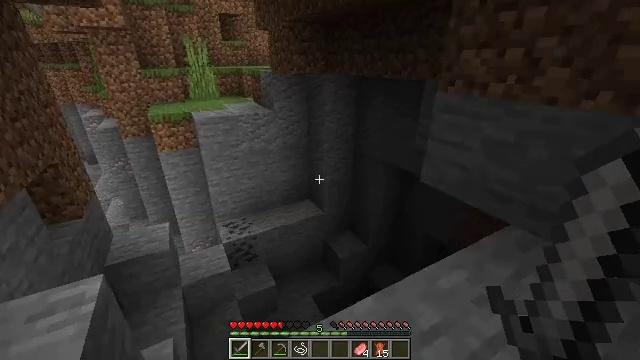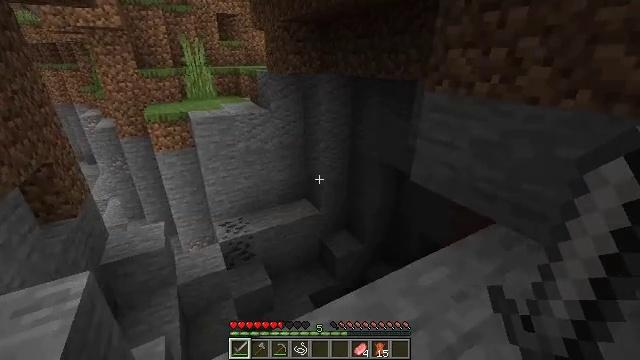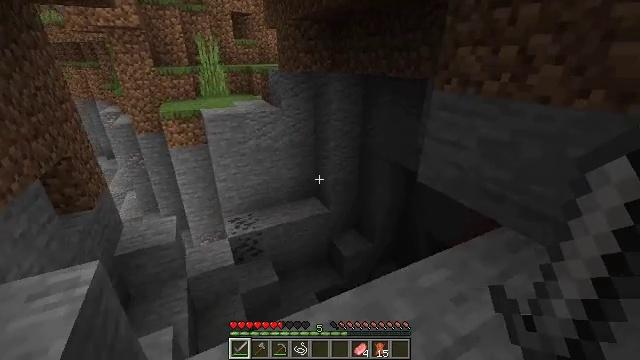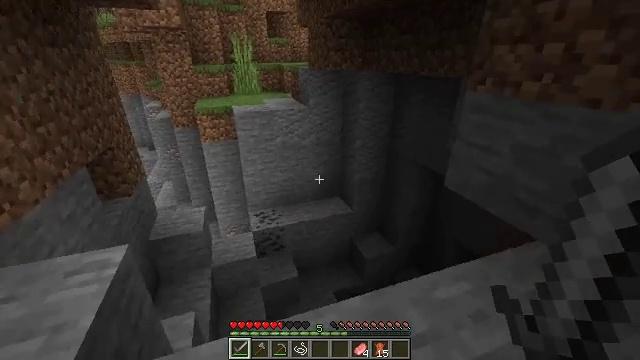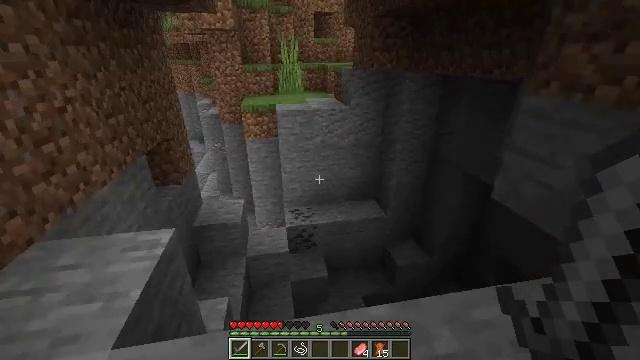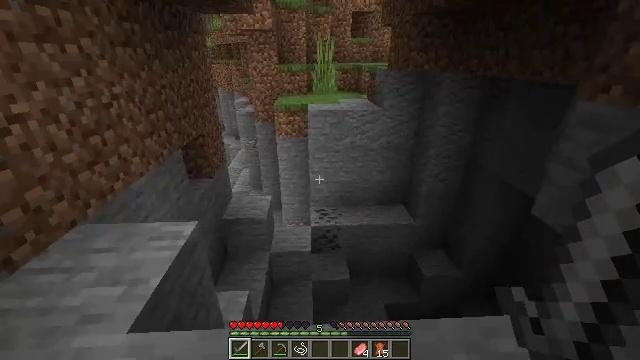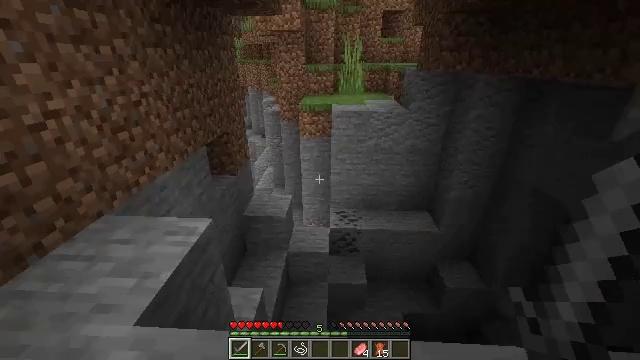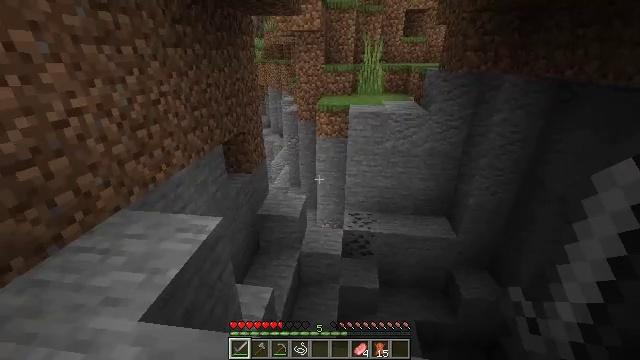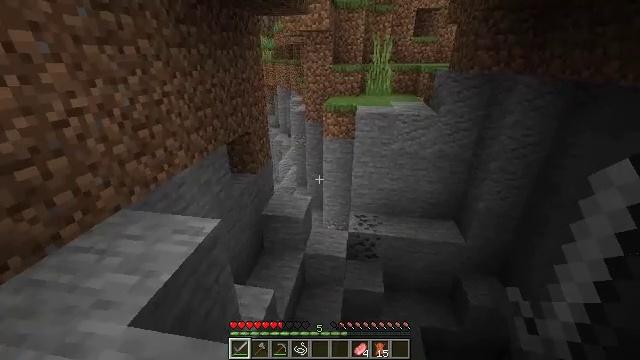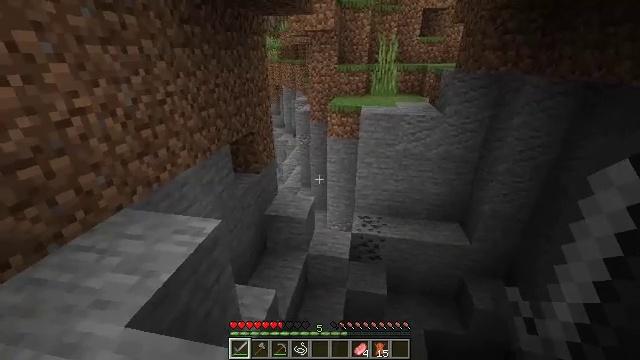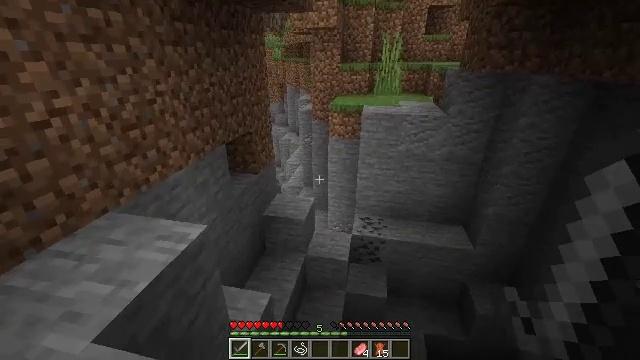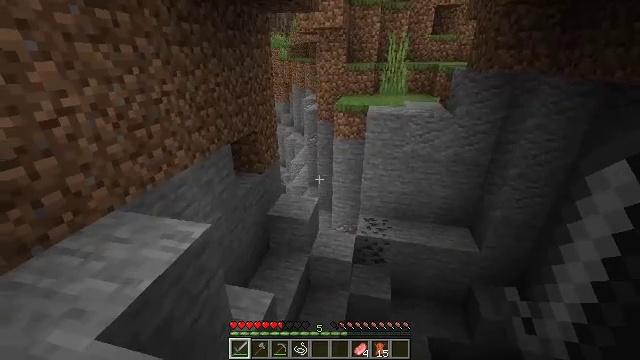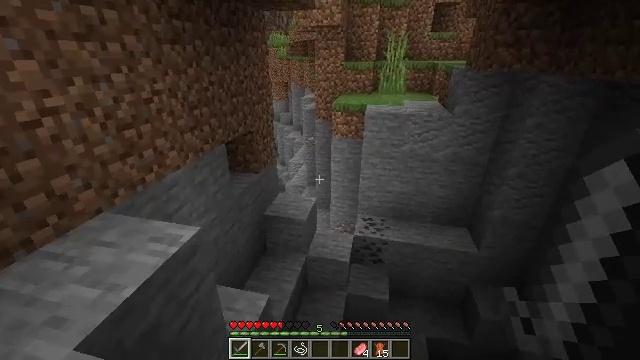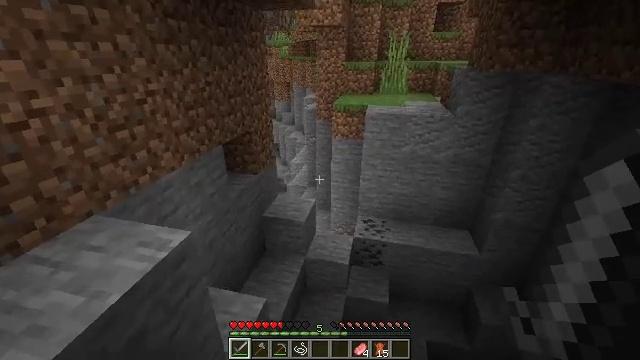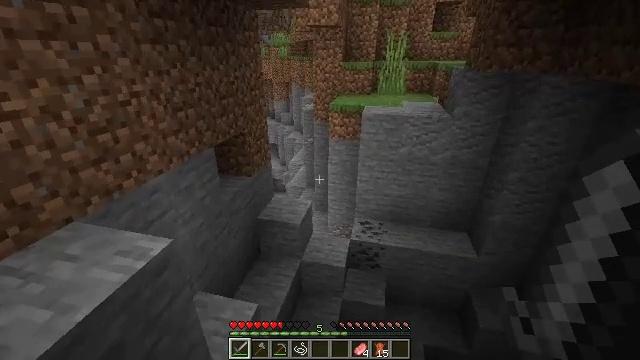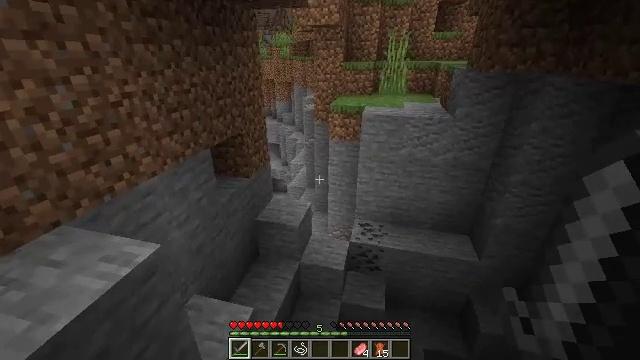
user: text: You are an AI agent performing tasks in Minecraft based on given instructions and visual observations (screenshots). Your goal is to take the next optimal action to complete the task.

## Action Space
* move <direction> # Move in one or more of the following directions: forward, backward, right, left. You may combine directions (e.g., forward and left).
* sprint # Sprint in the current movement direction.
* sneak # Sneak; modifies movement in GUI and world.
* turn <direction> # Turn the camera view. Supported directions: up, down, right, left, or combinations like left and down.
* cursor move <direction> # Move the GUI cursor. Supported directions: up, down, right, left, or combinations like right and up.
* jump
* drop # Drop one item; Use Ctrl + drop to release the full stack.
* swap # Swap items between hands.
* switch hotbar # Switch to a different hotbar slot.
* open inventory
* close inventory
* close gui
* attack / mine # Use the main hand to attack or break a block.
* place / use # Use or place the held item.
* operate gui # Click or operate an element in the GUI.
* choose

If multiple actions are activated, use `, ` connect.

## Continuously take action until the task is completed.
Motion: motion action
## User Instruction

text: Left click on the crafting table
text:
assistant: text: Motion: move right, sneak
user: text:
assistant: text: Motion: move right, sneak, turn left
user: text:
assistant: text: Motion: move forward and move right, sneak, turn left
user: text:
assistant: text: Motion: move forward and move right, sneak, turn left
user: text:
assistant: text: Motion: move forward and move right, sneak, turn left
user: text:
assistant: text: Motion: move forward and move right, sneak, turn left
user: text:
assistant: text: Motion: move forward and move right, sneak, turn left
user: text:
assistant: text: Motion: move forward and move right, sneak, turn left
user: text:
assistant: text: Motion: move forward and move right, sneak, turn left
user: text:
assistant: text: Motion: move forward and move right, sneak, turn left
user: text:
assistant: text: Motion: move forward and move right, sneak, turn left
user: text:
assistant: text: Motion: move forward and move right, sneak
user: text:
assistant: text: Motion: move forward and move right, sneak
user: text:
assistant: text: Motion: move forward and move right, sneak
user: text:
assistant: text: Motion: move forward and move right, sneak
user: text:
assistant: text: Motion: move forward and move right, sneak
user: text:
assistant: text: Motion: move right, sneak
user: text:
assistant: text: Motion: move right, sneak
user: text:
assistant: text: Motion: move right, sneak
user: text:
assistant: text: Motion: move right, sneak
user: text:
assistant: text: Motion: move right, sneak
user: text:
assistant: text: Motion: move right, sneak
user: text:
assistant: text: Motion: move right, sneak
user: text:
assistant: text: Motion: move right, sneak
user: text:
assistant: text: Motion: move right, sneak, turn left
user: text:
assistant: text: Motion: move right, sneak
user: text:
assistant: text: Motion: move right, sneak
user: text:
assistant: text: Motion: move right, sneak
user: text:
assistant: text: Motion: move right, sneak
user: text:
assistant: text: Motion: move right, sneak